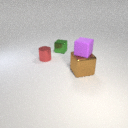
small green metal cube to the left of large brown metal cube